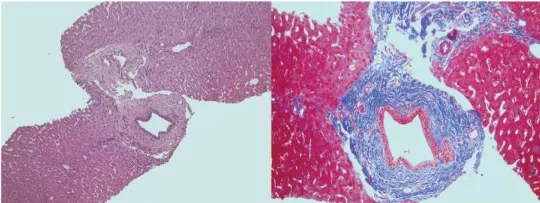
Sclerosing cholangitis in the index patient. (B) Liver biopsy showing one dilated duct with "onion-skin" type of periductal fibrosis.
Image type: pathology (h&e)